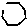
Label: hexagon